二年级 · 算术
跳绳比赛。

（1）小军和小明一共跳了多少下?

（2）小明比小红少跳多少下？
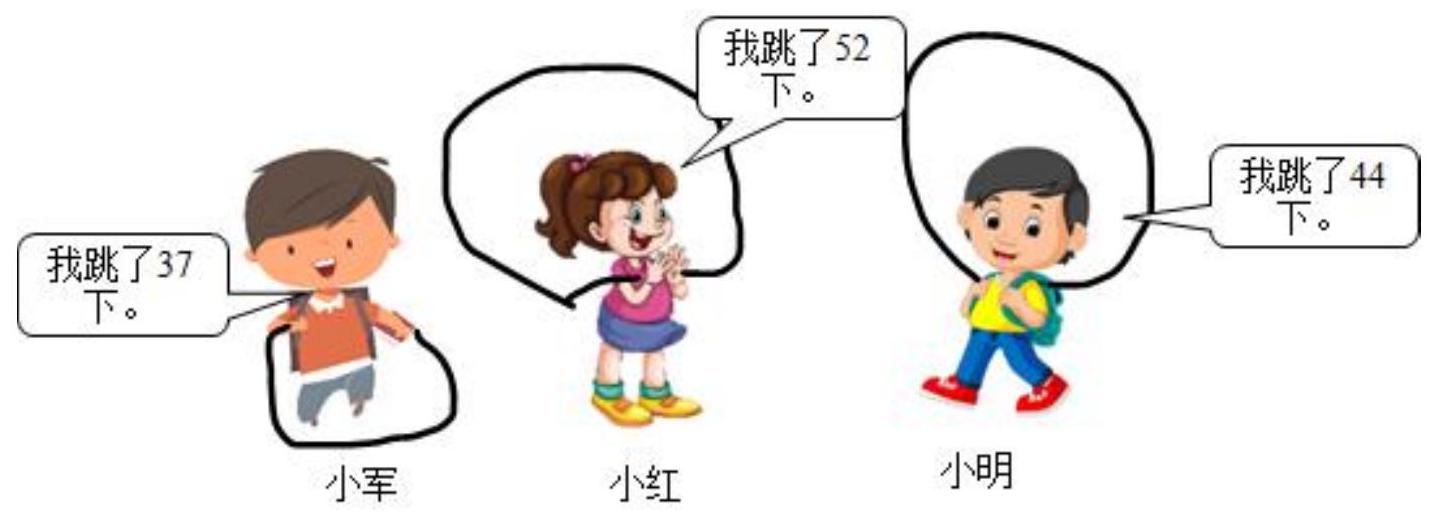
答案: (1) $37+44=81$ (下)

(2) $52-44=8$ (下)